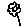
Label: flower